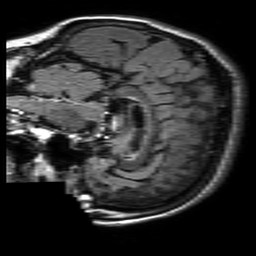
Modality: FLAIR
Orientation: sagittal
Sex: female
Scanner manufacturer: philips
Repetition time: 11 s
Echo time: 0.125 s